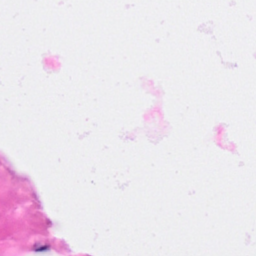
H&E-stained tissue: Breast